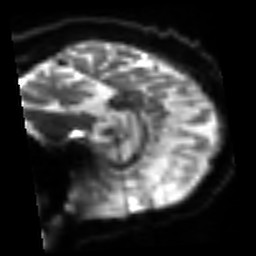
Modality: sbref
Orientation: sagittal
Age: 56
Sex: male
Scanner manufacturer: siemens
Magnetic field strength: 3 T
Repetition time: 3.2 s
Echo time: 0.081 s